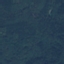
Land use / land cover: Forest